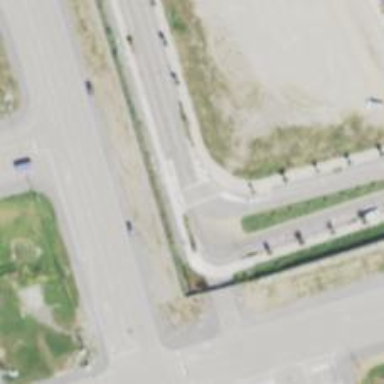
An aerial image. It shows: Crossing on the cycleway.